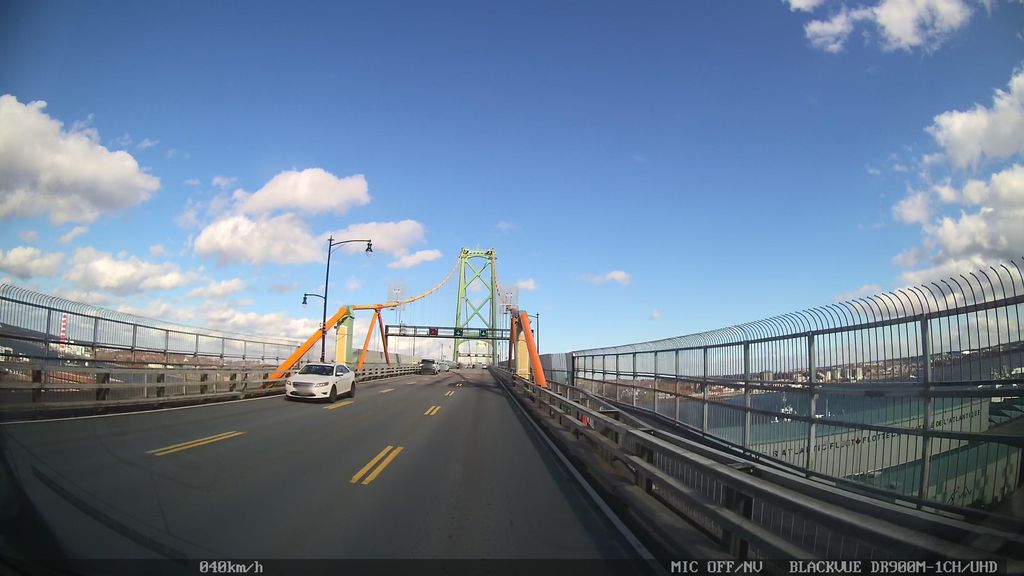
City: halifax